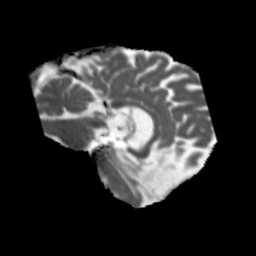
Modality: MD
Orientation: sagittal
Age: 68
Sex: male
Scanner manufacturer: siemens
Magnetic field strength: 3 T
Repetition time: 5.47 s
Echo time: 0.0854 s